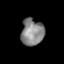
Tissue: prostate
Cell type: Epithelial cells
Senescence score: 0.2875
Nuclear area (px): 590
Mean DAPI intensity: 134.715